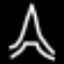
Label: The Eiffel Tower